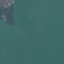
Land use / land cover class: SeaLake